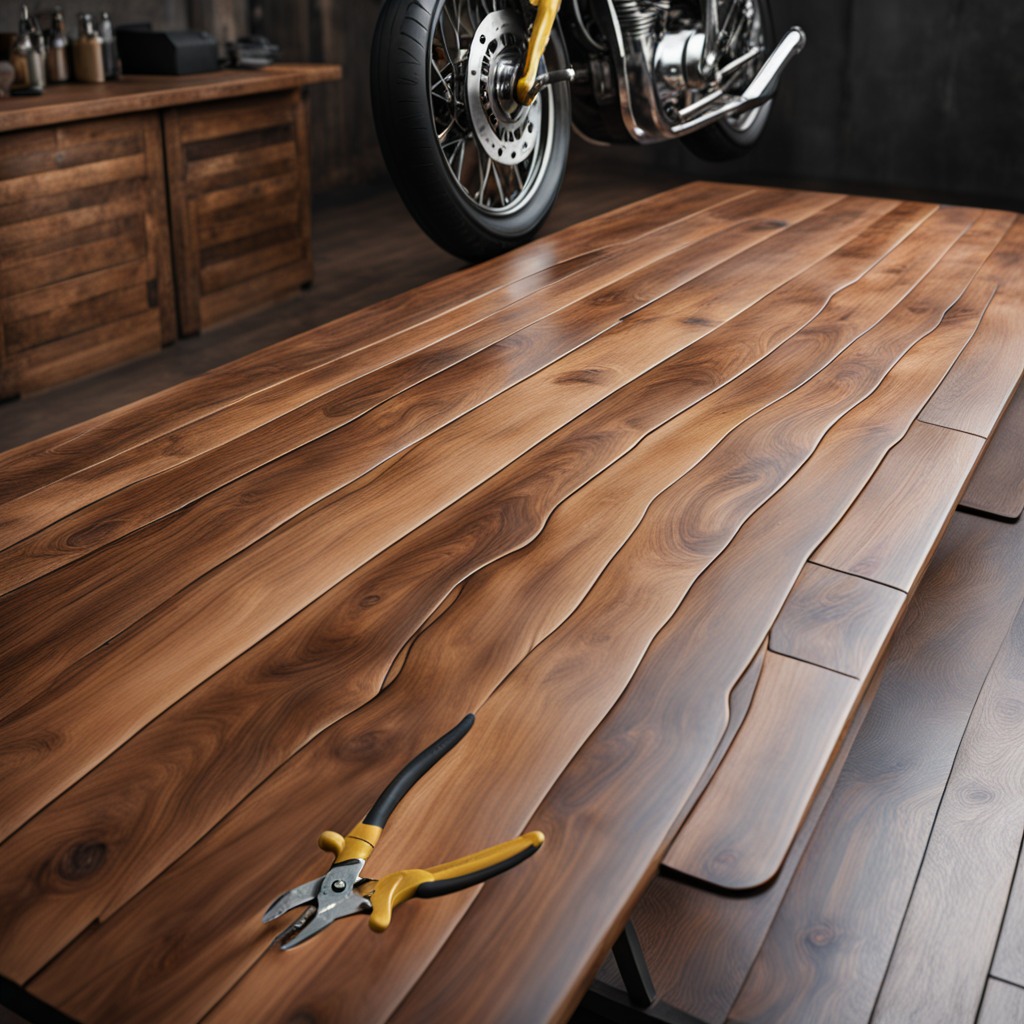
A plier is lying on the table.